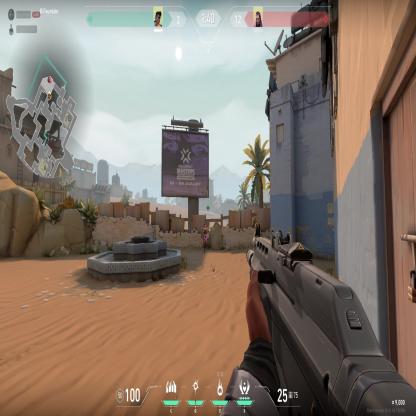
Label: enemy